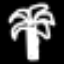
Label: palm tree